Question: <URL> features an elegant twist to the standard underlined hyperlink style:

I assumed this was achieved purely by CSS without external graphics, but no:
'''
background-image: url(http://cdn.mobify.com/sites/wired/production/i/link-bg.png);
background-size: 5px 24px;
'''
I'm well aware of using the 'border' property to create custom weighted underlines but am unable to create the line undercut as a 'margin-bottom' offset cuts off when reaching the baseline of the text.
Can this style be achieved using only CSS?
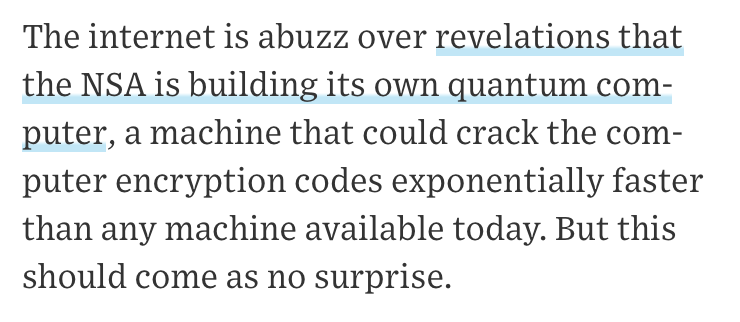
Answer: You can apply an 'inset' 'box-shadow' property:
'''
a {
text-decoration: none;
color: #000;
box-shadow: inset 0 -4px 0 #c0e6f7;
}
'''
<URL>
The first value is 'inset', which makes the 'box-shadow' go inward, opposed to outwards (for the lack of a better way to put it) and the second value '0' is the x-value (the box shadow from side to side). The next '-4px' is the y-value (from top to bottom). The third is '0' so that there is no "blur" effect on the shadow (thus giving you a solid border effect) and then the color value comes next. :)